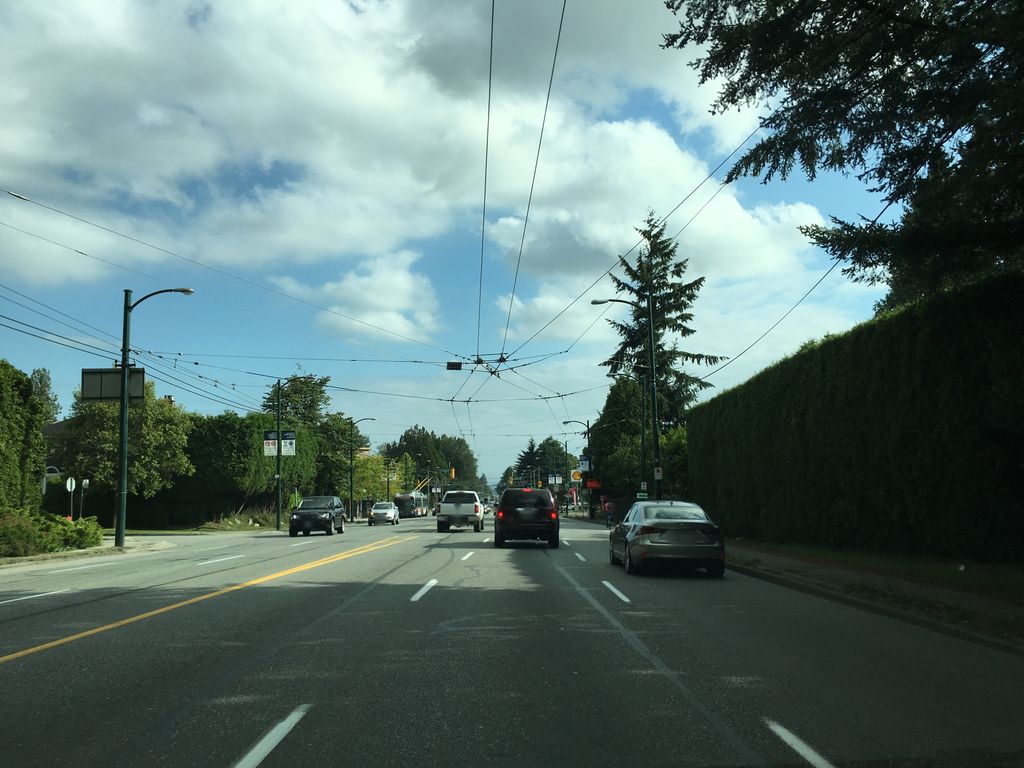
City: vancouver